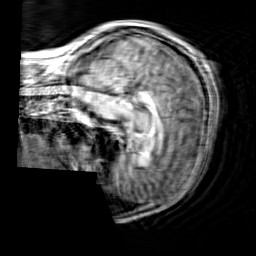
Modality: T1w
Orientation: sagittal
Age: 31
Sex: male
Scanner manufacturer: siemens
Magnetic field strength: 3 T
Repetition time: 2.3 s
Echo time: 0.00303 s